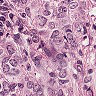
Metastatic tissue present: yes